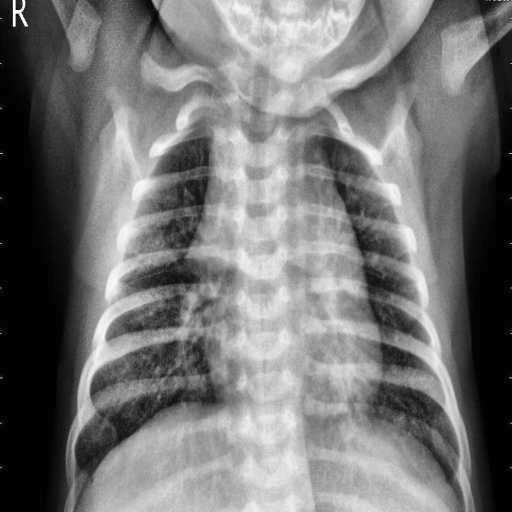
Finding: PNEUMONIA